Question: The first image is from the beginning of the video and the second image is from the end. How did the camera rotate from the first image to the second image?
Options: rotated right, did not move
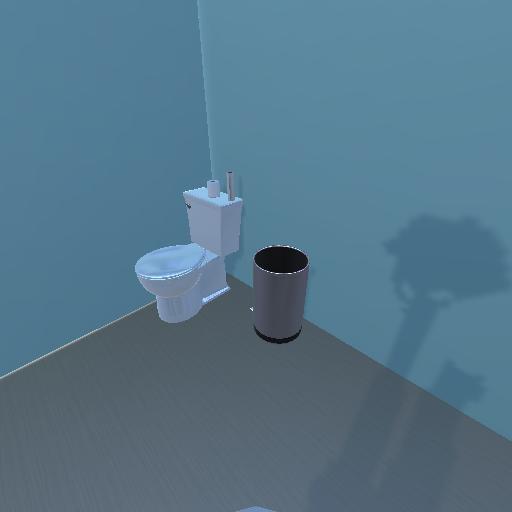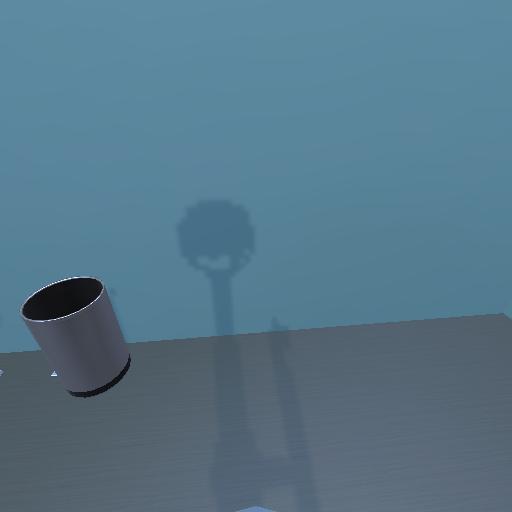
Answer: rotated right